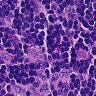
Metastatic tissue present: no